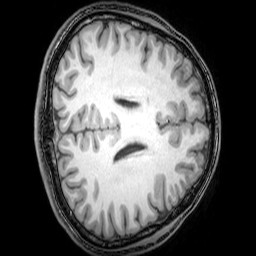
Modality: T1w
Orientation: axial
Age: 23
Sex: male
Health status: healthy
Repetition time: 0.081 s
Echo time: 0.037 s